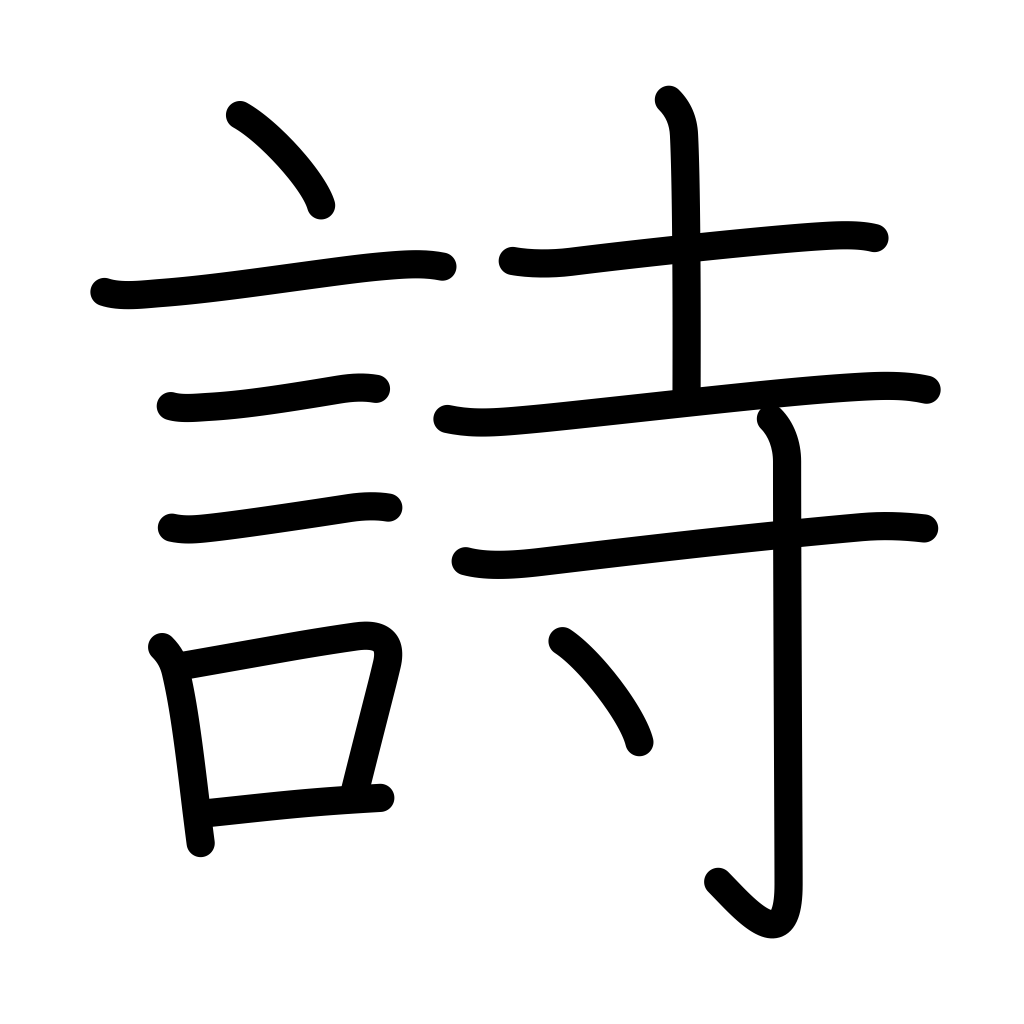
Meaning: poem, poetry